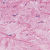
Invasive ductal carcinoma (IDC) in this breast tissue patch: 1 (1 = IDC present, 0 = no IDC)